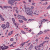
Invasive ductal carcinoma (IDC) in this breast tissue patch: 1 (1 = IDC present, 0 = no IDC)